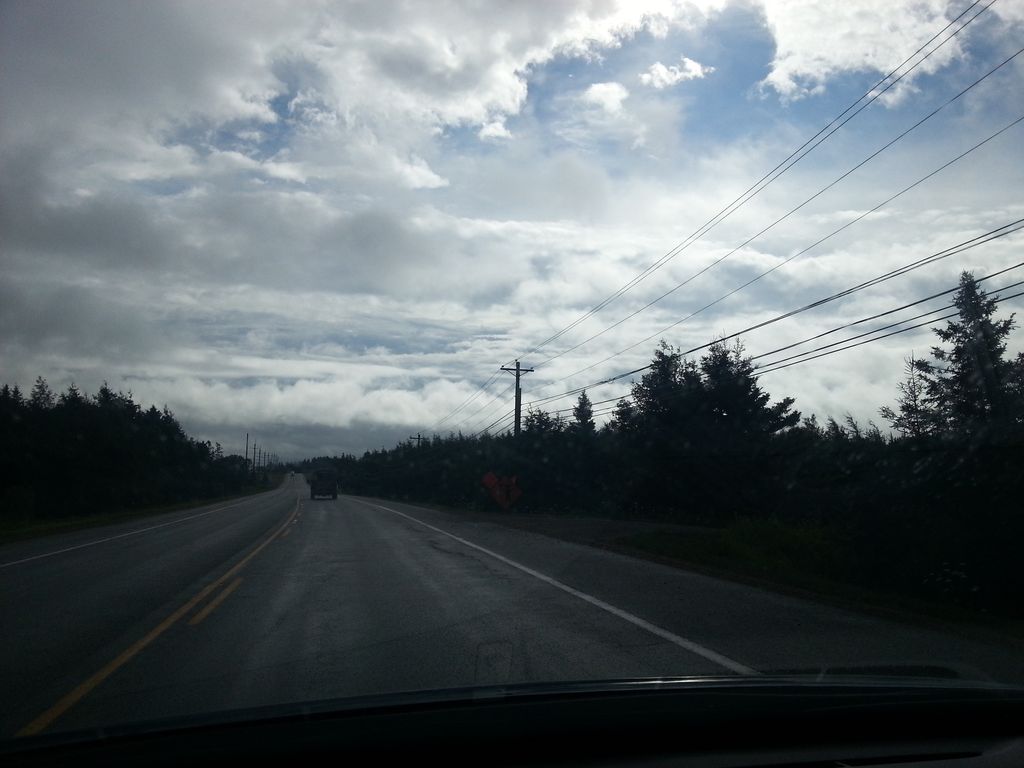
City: charlottetown